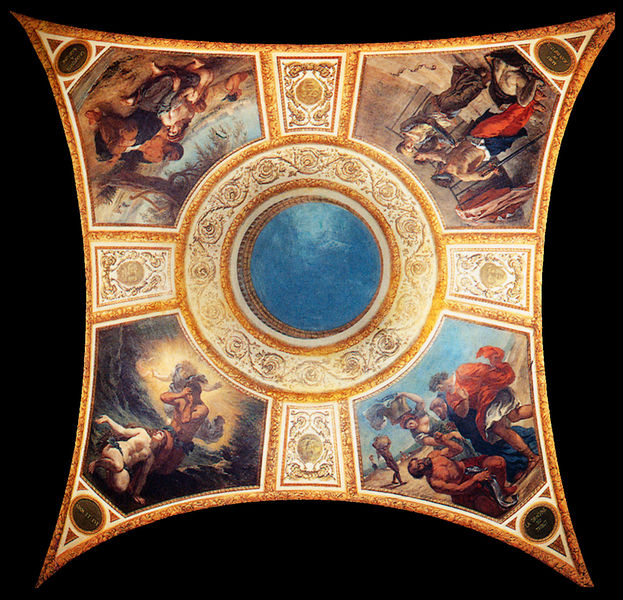
Titel: Die Theologie - Vierte Kuppel der Bibliothek des Palais Bourbon, Paris
Künstler: Eugène Delacroix
Standort: Paris, Palais Bourbon (EU - F - Ile-de-France)
Schlagwörter: baum, blau, himmel, mann, meer, nackt, weiß, frauen, menschen, ausschnitt, frau, laterne, männer, skizze, malerei, ornament, toter, tragen, gold, decke, gewänder, kreis, rund, engel, schrift, afrika, kuppel, ornamente, stuck, medaillon, loch, entwurf, mythologie, pantheon, heiliger, deckengemälde, fresko, medaille, szenen, fresco, groteske, riss, deckenmalerei, verziehrungen, deckenbilder, inschriftenmedaillon, okkulusfenster